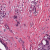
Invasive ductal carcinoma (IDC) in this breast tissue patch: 0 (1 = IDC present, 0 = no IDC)